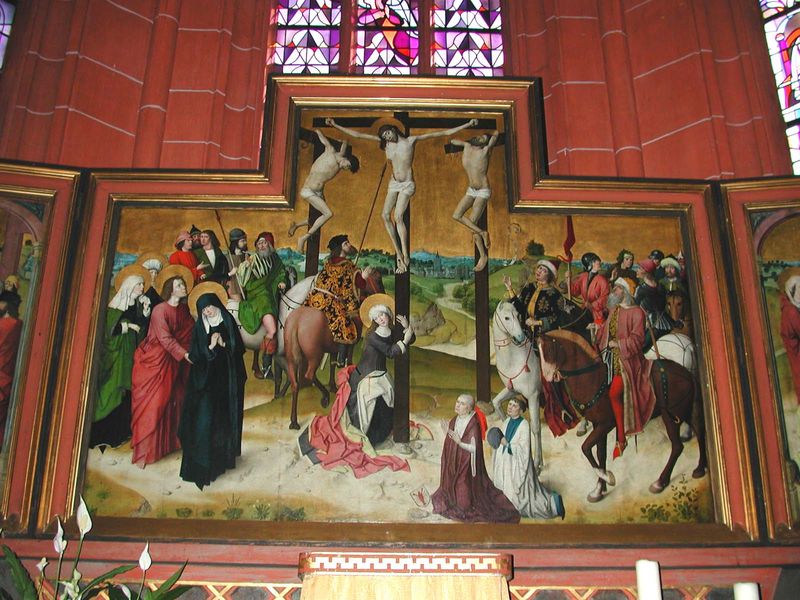
Titel: Stifteraltar in der Nikolauskapelle
Künstler: Meister des Marienlebens
Standort: Bernkastel-Kues, St. Nikolaus Hospital / Cusanus Stift (EU - D - RP)
Schlagwörter: flügel, gemälde, wunde, landschaft, menschen, mädchen, fenster, bart, jung, bibel, halten, rahmen, trauer, kirche, hübsch, pferd, pferde, lanze, kerze, umarmen, kreuz, beten, altar, römer, heiligenschein, kreuze, christus, jesus, jesus christus, kreuzigung, verliebt, betende, heilige, speer, jünger, maria, magdalena, betend, maria magdalena, sexy, christentum, goldgrund, stechen, altarbild, aufsatz, erlöser, tryptichon, kiche, heiligenscheine, triptichon, krez, chistus, altarretabel, aufgeklappt, messias, gottessohn, sohn gottes, christkind, freiburg, kreuzigung christi, christkönig, grialtar, chistos, heilland, erretter, jesus von nazaret, crusifix, krusifix